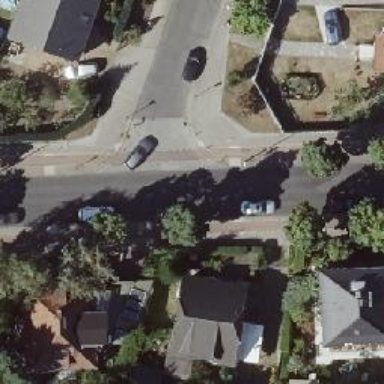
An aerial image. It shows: Residential road with separate sidewalks on both sides.